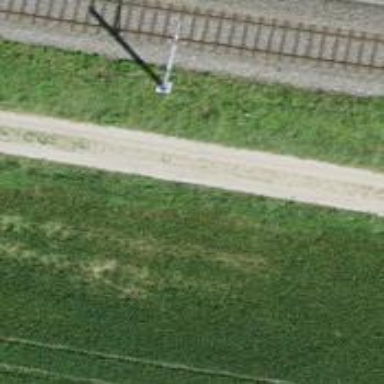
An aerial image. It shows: Track with compacted grade3 surface.